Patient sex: M
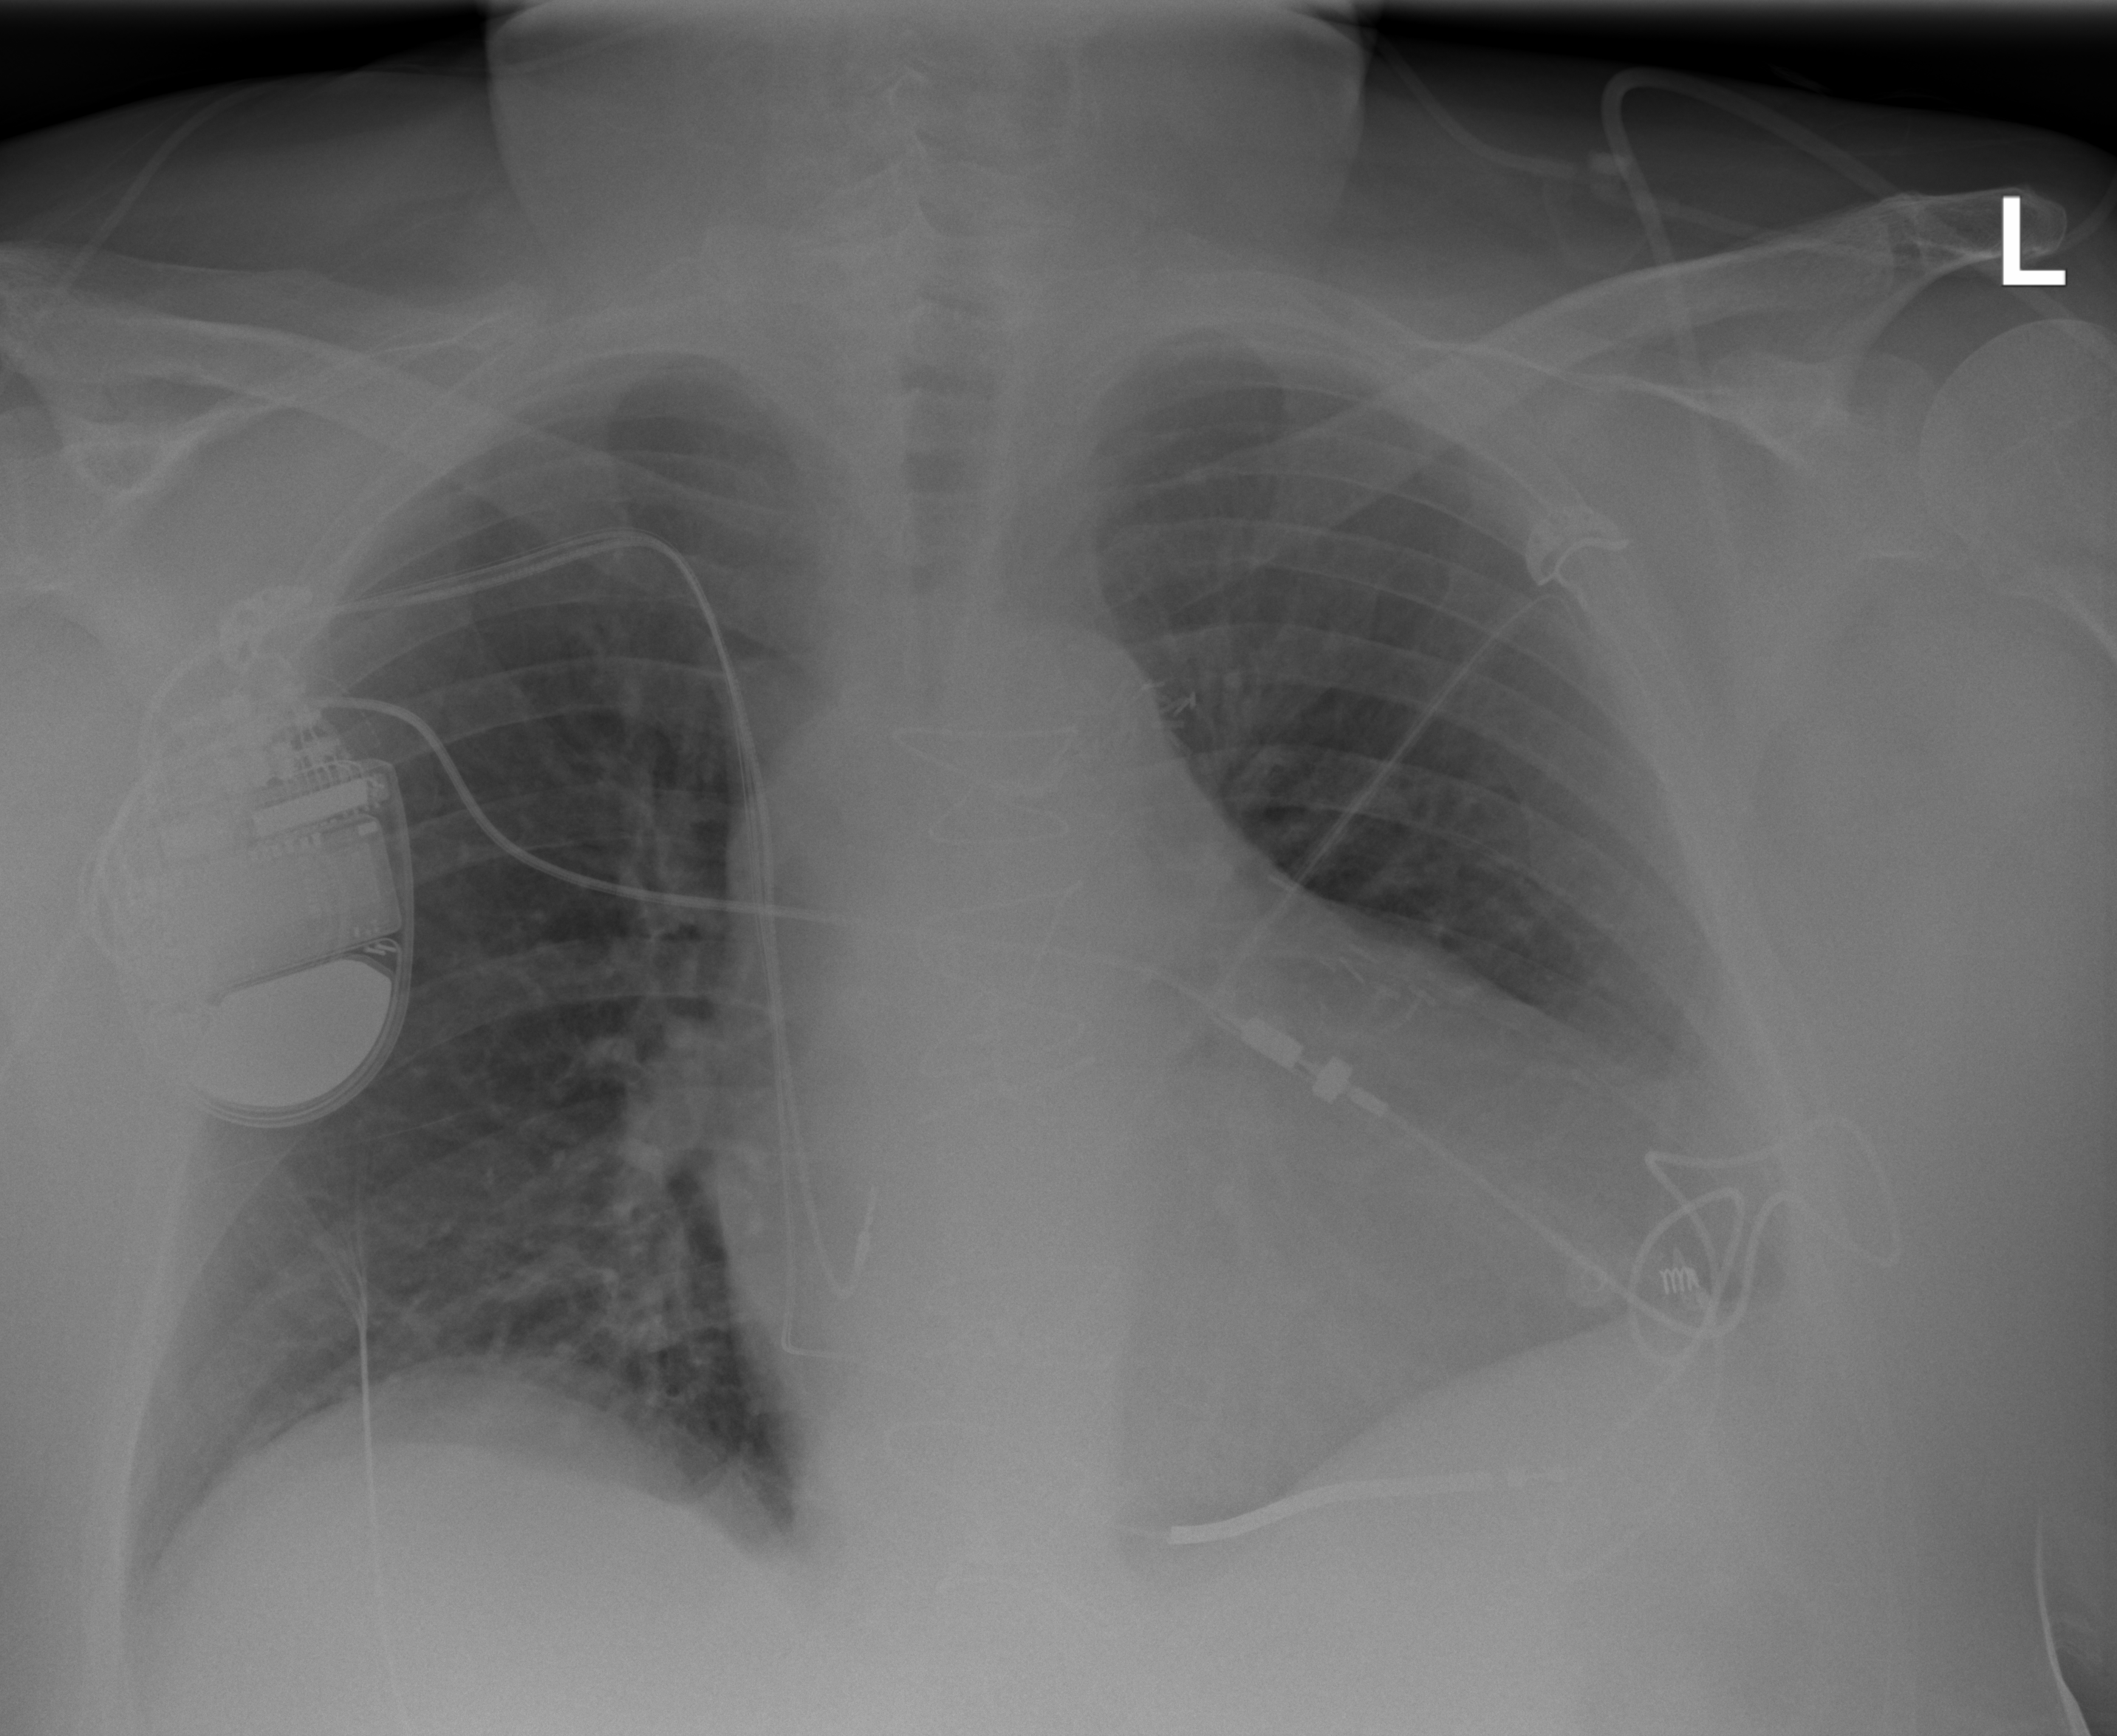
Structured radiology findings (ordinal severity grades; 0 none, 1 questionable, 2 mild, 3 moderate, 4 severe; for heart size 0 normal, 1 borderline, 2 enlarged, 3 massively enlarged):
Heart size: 2
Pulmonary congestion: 2
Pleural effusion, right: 0
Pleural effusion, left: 0
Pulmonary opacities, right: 0
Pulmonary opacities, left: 0
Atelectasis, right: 2
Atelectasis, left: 2